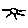
Label: sun